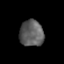
Tissue: prostate
Cell type: NK cells
Senescence score: 0.3234
Nuclear area (px): 617
Mean DAPI intensity: 93.783